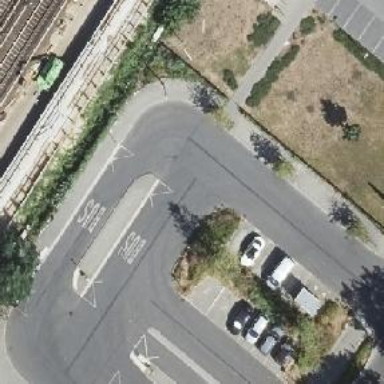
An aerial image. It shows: Asphalt road designated for service vehicles.